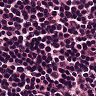
Metastatic tissue present: no